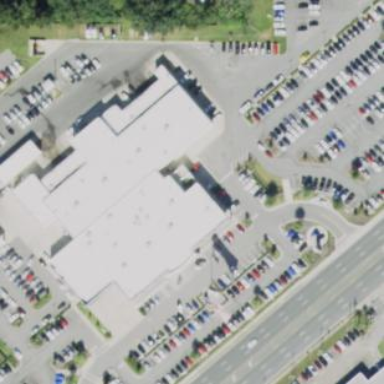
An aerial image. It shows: Car shop building.